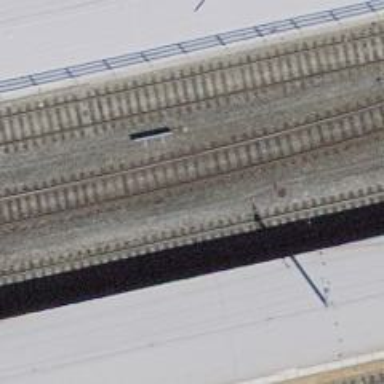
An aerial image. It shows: Railway stop with public transport stop position.